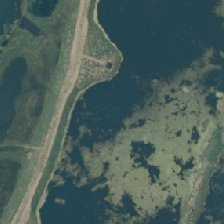
Land cover: herbaceous_freshwater_vege